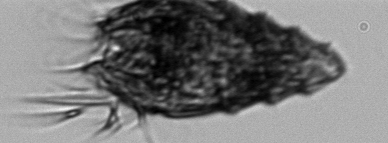
Label: Laboea_strobila